Field crop: maize
Growth stage: 2
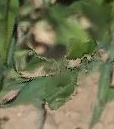
Species: maize